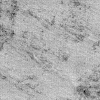
Atmospheric dust classification: not_dusty